Question: I just started learning some Android Studio, but when I create a project, the "Hello World" template isn't showing on the preview window, even if I make changes or add elements to the xml layout.
On my phone it shows perfectly, but I can't make it work on the IDE.

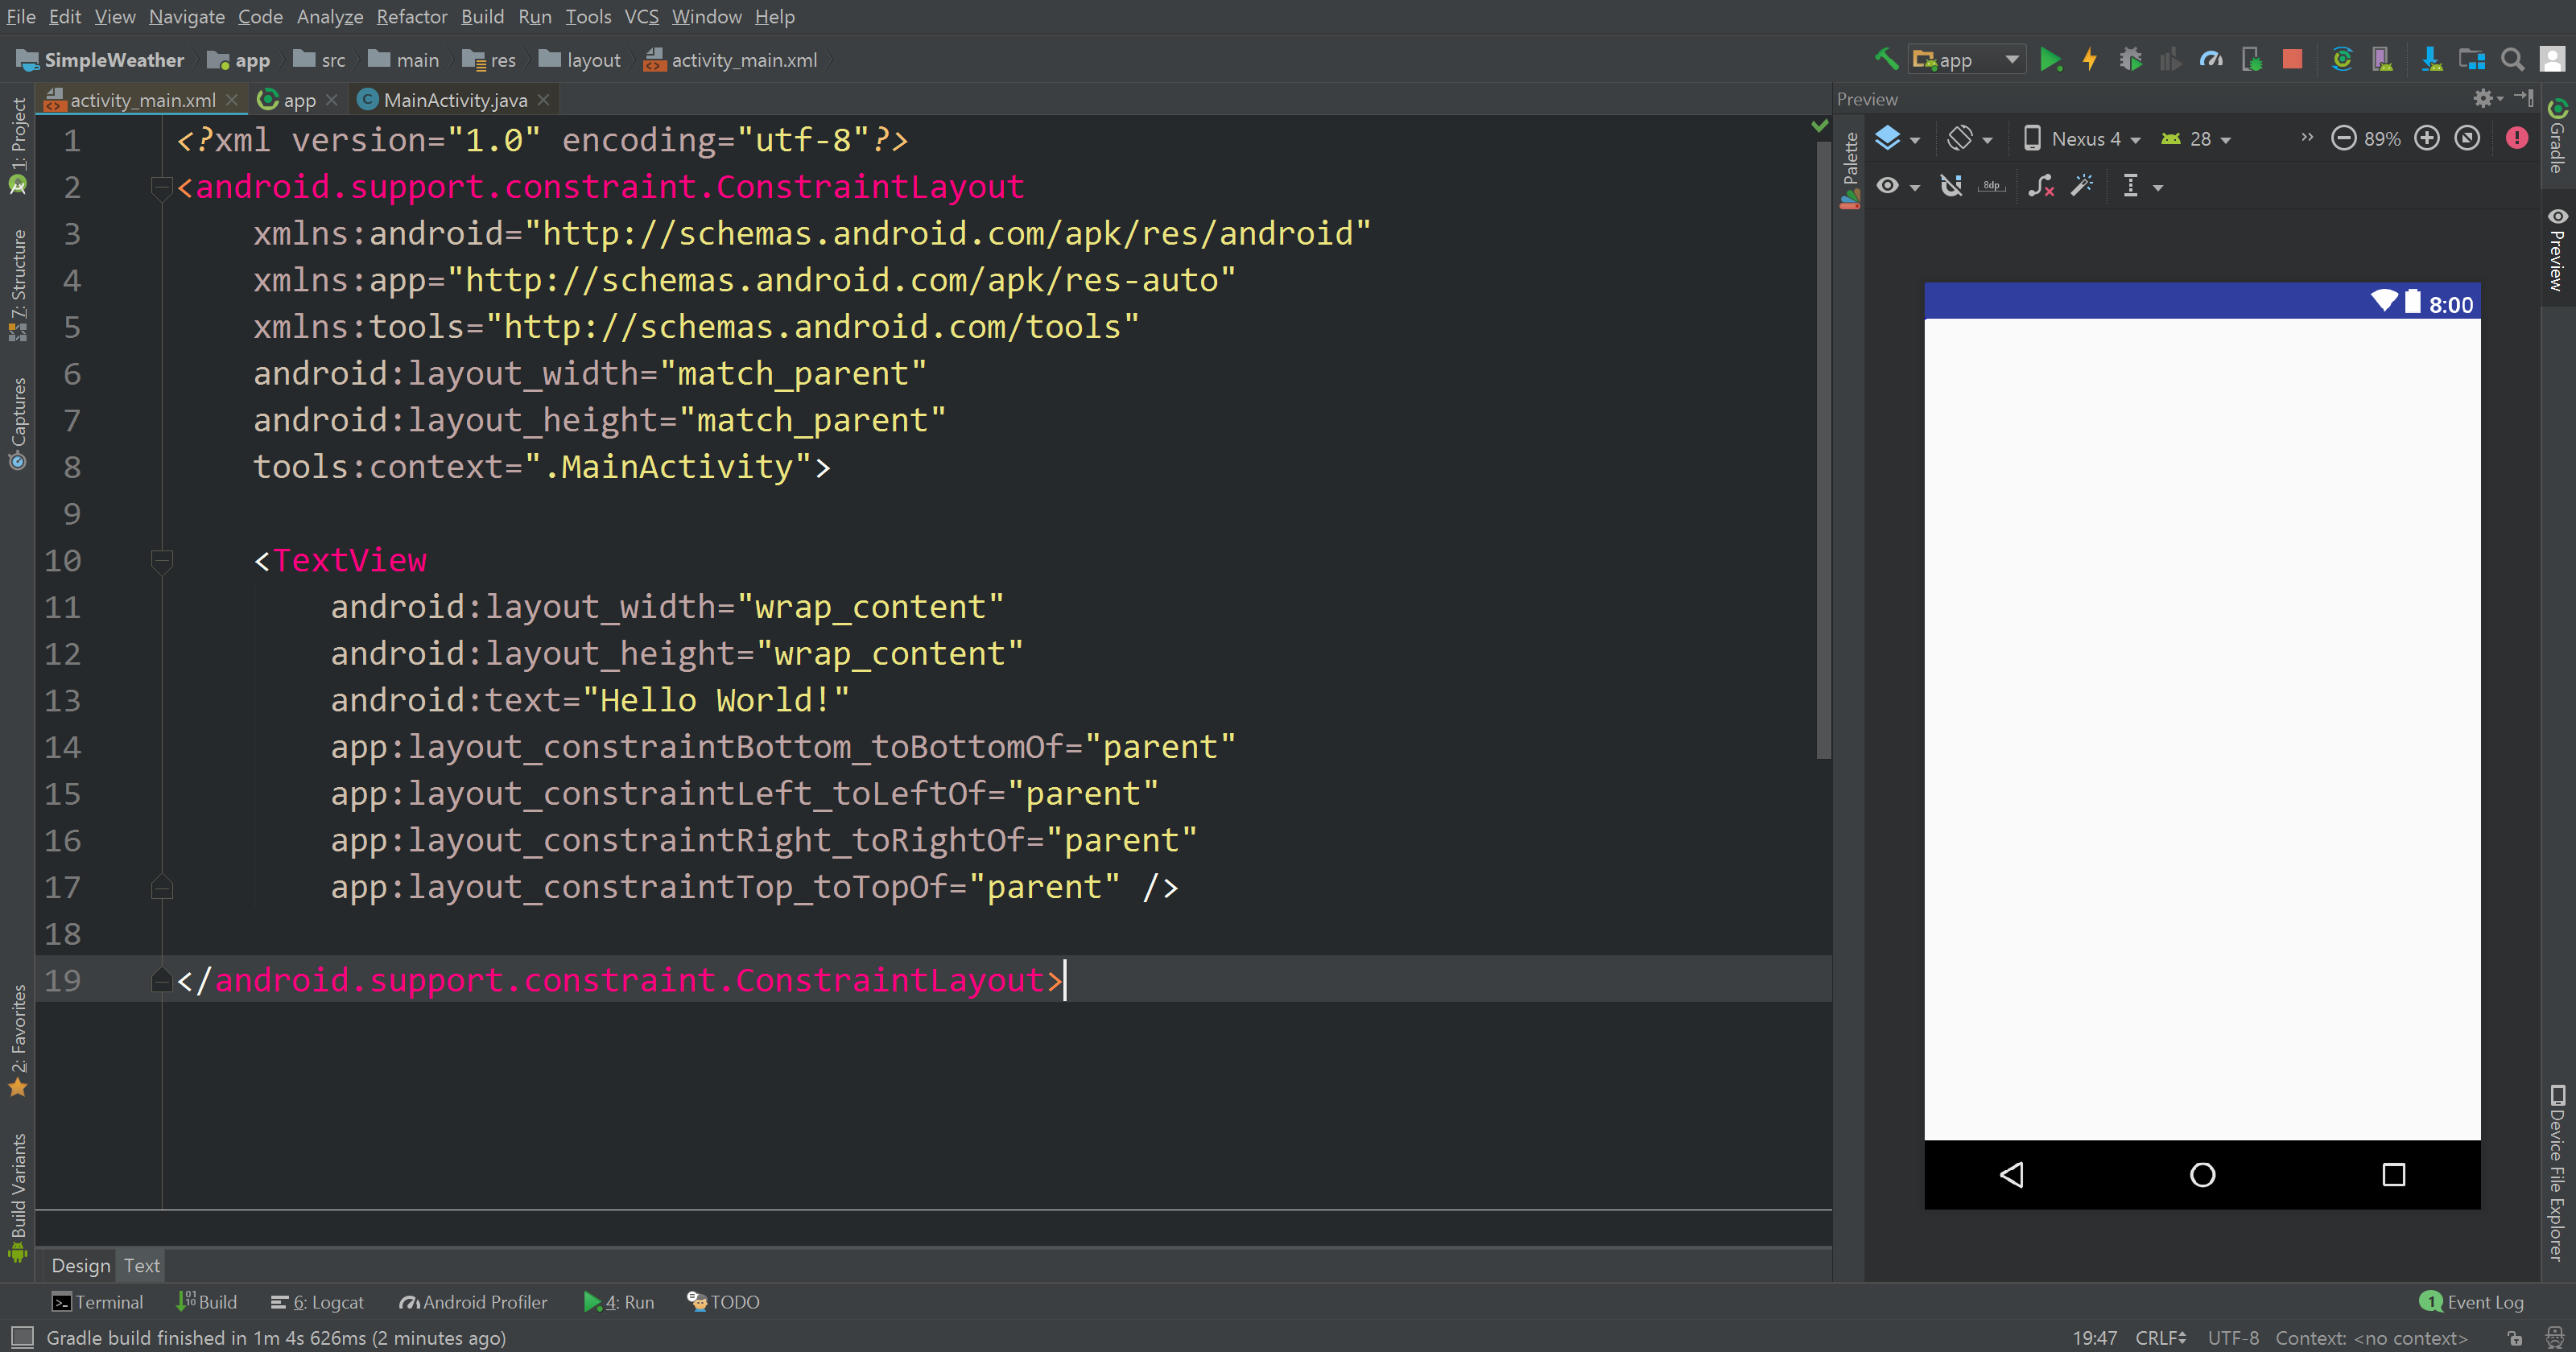
Answer: - - - - 'res/values''parent="Theme.AppCompat.Light.NoActionBar"''Theme.AppCompat.Dark.NoActionBar'
For some reason, Android Studio still uses the deprecated 'ActionBar' by default and I don't think the layout editor supports it anymore. Thus it's crashing anonymously.
'Toolbar''ActionBar'
<URL>
(^ You can probably skip Step 1 in the above link)